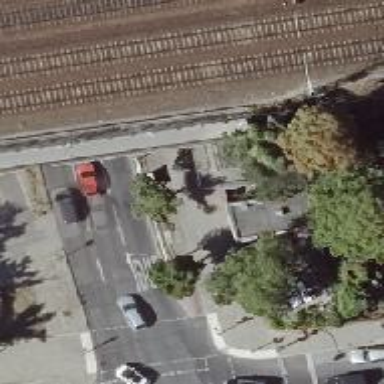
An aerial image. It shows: Footway.